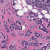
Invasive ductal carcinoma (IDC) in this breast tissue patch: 1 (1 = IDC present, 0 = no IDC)